Field crop: maize
Growth stage: 1
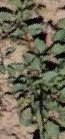
Species: convolvulus